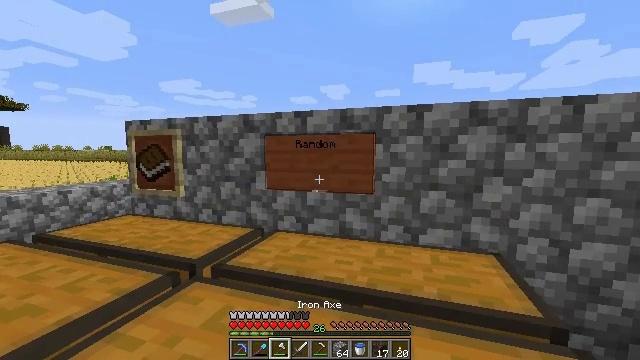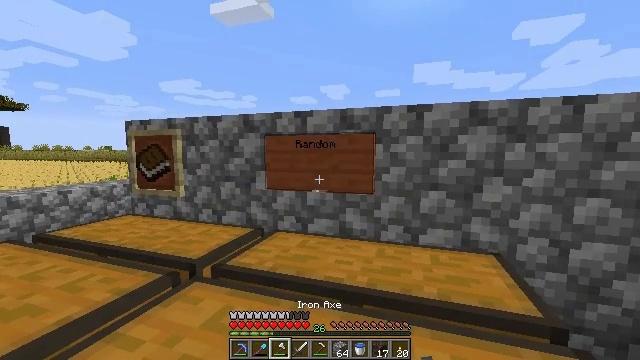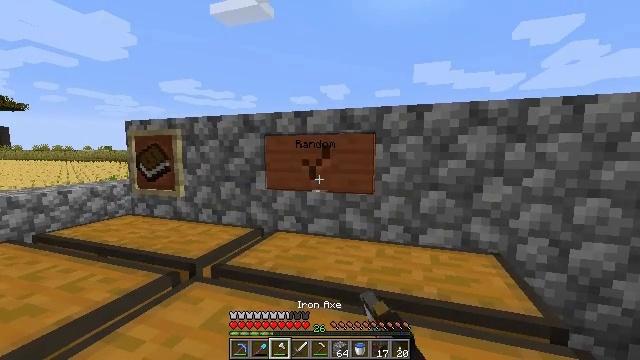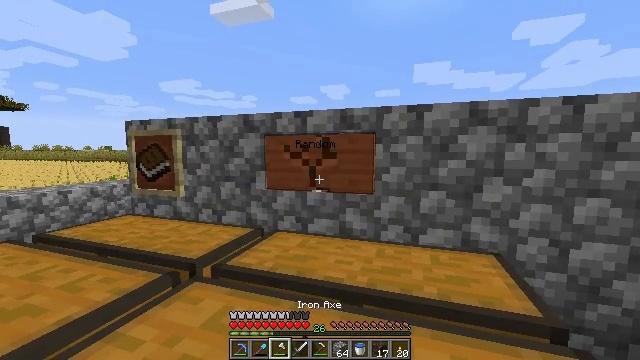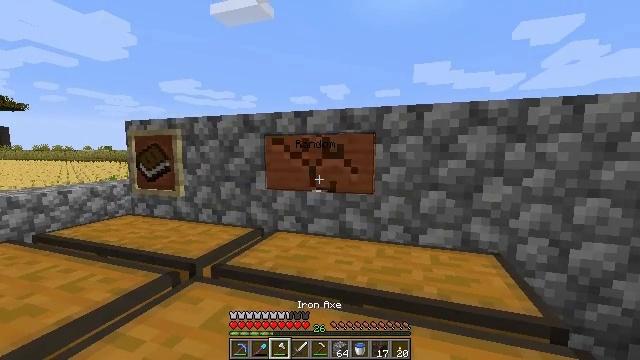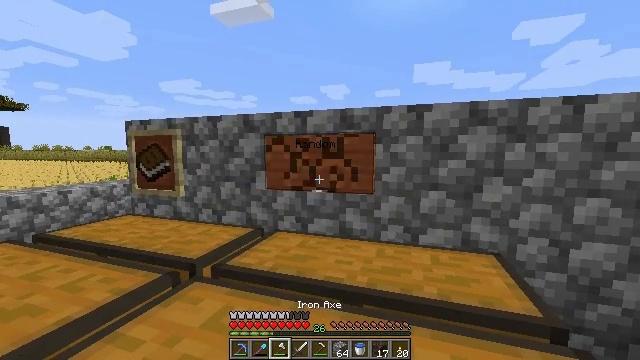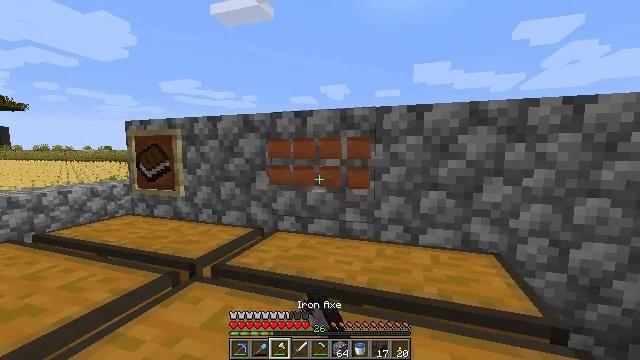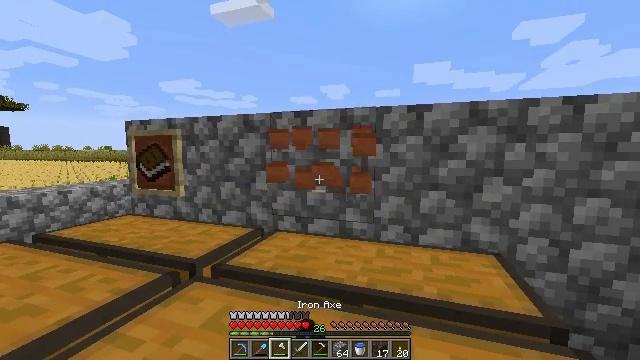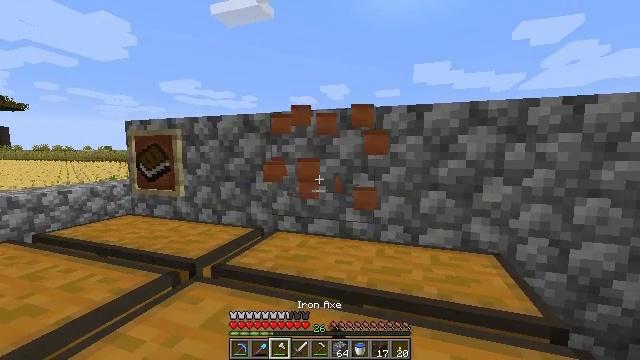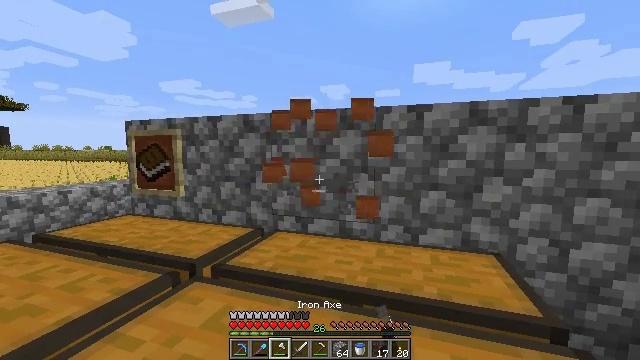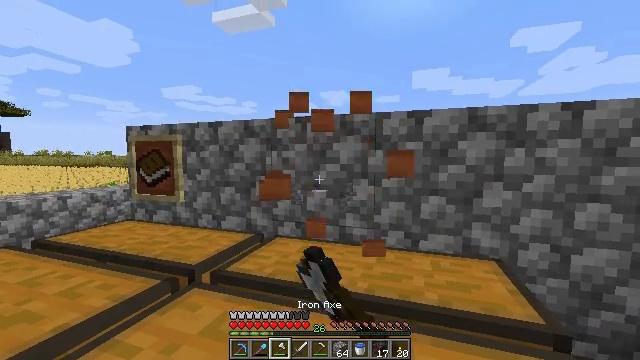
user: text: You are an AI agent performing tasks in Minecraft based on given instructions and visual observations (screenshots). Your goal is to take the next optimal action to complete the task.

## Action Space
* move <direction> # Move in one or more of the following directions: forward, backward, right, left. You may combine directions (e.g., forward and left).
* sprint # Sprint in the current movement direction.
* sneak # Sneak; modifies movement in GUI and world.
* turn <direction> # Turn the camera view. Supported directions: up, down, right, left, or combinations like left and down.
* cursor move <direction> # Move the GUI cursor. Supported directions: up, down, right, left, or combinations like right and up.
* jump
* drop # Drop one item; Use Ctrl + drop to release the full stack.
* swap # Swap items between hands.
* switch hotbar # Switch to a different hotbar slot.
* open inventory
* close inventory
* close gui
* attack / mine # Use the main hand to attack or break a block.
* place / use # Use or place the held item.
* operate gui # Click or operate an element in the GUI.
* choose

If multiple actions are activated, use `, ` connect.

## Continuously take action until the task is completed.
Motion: motion action
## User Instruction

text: Mine the acacia wall sign from the wall.
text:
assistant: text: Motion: attack / mine
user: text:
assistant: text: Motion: attack / mine
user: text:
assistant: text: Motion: attack / mine
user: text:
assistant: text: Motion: attack / mine
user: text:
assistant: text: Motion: attack / mine
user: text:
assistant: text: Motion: attack / mine
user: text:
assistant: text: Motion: attack / mine
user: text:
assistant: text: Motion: attack / mine
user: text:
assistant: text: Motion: attack / mine
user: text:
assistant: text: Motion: turn up, attack / mine
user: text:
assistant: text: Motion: no_op